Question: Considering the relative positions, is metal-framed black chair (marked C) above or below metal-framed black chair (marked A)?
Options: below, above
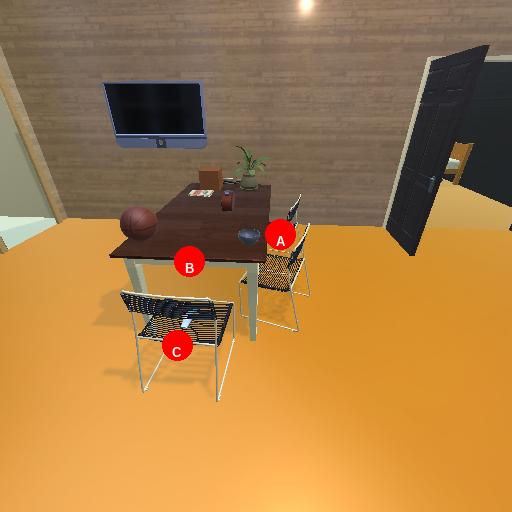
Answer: below